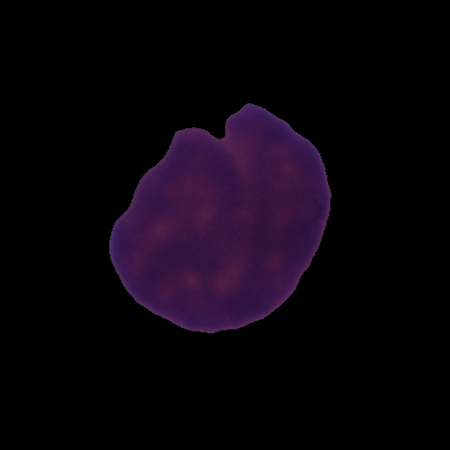
Label: cancer